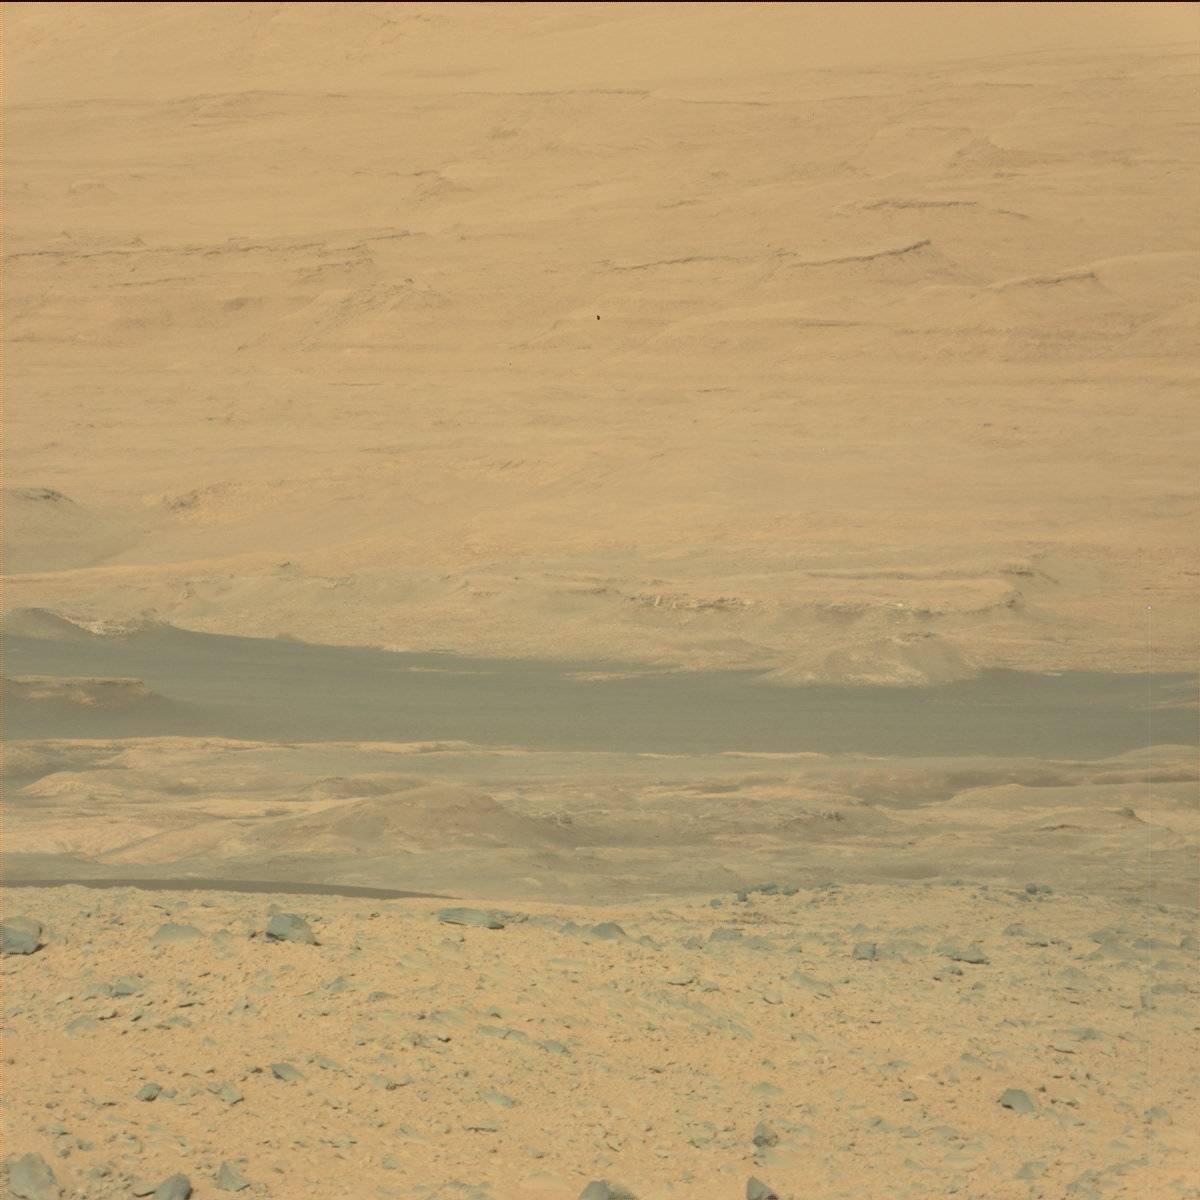
Terrain classes present: Bedrock, Ridge, Rock, Sand / Soil